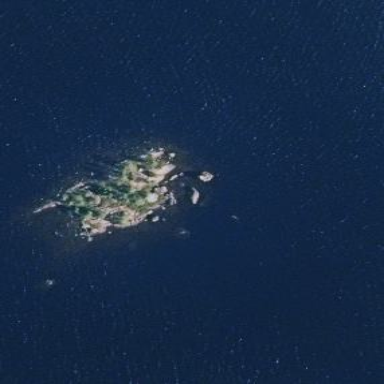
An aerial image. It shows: Islet.